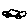
Label: car